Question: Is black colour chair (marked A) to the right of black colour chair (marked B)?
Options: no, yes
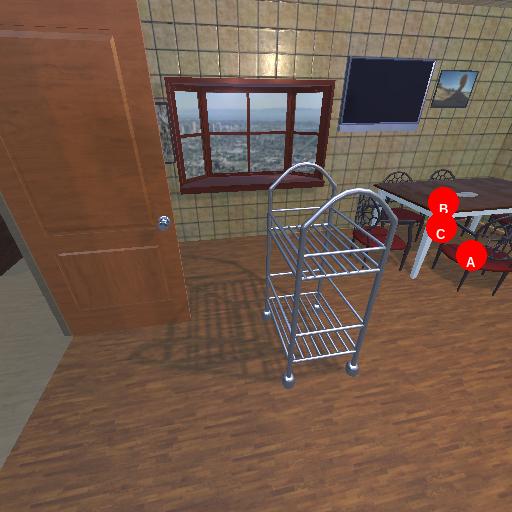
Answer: no